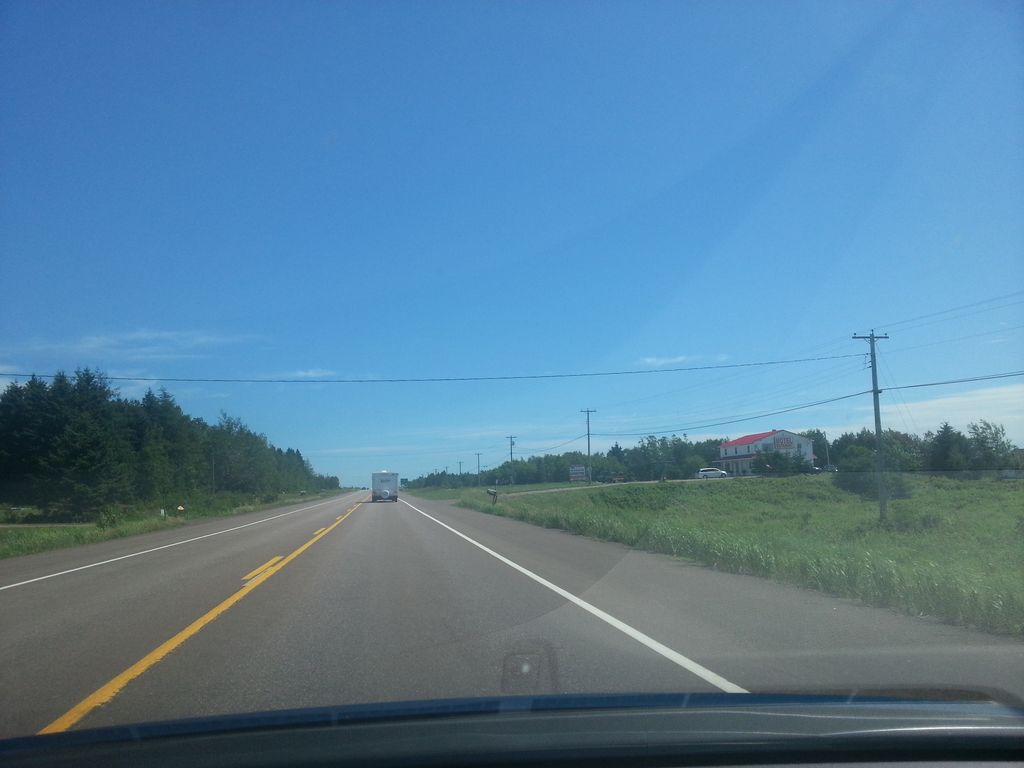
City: charlottetown